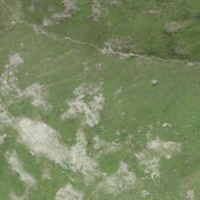
EUNIS habitat code: 23
Species observed at this site:
Campanula thyrsoides